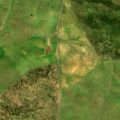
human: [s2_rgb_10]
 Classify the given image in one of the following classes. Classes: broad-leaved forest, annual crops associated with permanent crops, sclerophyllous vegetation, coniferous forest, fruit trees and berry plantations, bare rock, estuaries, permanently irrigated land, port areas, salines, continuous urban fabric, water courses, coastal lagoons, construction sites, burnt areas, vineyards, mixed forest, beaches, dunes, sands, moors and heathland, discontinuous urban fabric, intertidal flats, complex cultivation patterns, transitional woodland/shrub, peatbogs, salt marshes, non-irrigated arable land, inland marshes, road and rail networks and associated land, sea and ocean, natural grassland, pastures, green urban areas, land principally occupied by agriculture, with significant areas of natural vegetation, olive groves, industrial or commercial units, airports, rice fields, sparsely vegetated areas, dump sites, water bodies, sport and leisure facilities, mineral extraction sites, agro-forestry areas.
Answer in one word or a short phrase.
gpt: non-irrigated arable land, transitional woodland/shrub